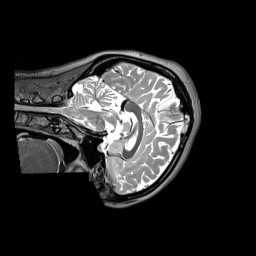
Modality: T2w
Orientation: sagittal
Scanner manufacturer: siemens
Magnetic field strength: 3 T
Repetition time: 3.2 s
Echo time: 0.406 s